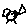
Label: bird